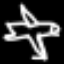
Label: airplane